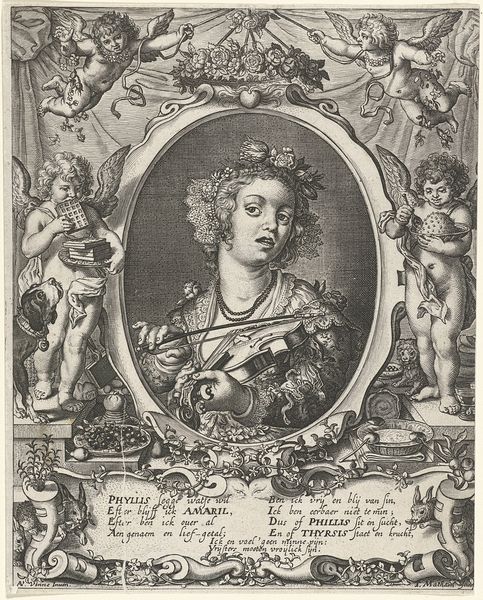
Titel: Vioolspelend meisje in ornamentele omlijsting
Künstler: Theodor Matham
Standort: Amsterdam
Institution: Rijksmuseum
Schlagwörter: collar, dress, face, hair, nose, portrait, woman, flowers, mirror, print, flower, angel, angels, food, fruit, greek, mythology, naked, nude, girl, eyes, black and white, frame, ornament, dog, dogs, illustration, fly, flying, myth, books, writing, photo, wings, grape, cherub, cherubs, cupid, cupids, love, roses, muse, music, art, musician, balls, rose, book, play, baby, grapes, eat, eating, instruments, playing, globe, fairies, bow, latin, ball, banner, singing, fruits, jewelry, viola, violin, european, pipe, strings, curly hair, curly, news, violen, short hair, rabbit, sing, article, foods, mounth, pankcake, phyllis, waffle, cartoonn, viloin, thyrsis